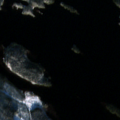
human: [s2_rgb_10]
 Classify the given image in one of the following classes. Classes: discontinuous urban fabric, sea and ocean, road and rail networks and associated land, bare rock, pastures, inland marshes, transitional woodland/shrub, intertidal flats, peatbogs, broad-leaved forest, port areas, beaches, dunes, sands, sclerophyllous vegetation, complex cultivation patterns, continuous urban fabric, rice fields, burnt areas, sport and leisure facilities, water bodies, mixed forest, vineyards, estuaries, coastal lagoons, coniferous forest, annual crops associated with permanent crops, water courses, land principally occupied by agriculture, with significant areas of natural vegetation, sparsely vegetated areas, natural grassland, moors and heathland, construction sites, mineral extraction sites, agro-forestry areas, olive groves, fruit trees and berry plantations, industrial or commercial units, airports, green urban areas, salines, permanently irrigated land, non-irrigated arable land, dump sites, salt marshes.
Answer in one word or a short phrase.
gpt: coniferous forest, water bodies